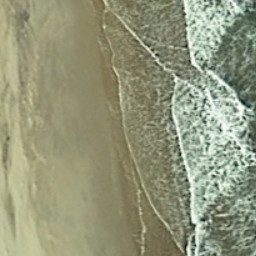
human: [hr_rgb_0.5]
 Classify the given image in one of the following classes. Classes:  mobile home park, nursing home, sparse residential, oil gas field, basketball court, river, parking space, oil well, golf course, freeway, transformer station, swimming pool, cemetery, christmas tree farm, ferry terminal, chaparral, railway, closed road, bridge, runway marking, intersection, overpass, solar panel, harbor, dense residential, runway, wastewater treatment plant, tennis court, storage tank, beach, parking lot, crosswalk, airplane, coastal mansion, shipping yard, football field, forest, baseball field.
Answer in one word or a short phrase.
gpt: beach